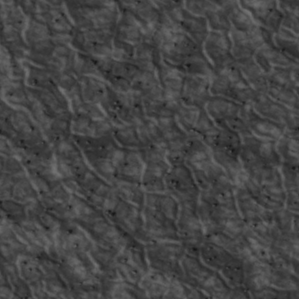
Label: non_frost